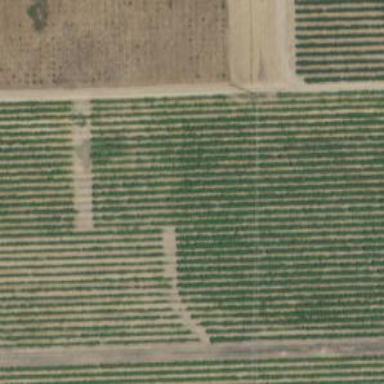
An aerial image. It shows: Vineyard where grapes are grown.